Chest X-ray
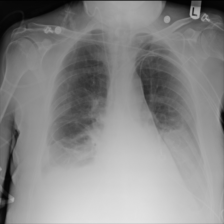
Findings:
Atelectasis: positive
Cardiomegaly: negative
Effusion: negative
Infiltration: negative
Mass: negative
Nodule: negative
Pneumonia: negative
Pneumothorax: negative
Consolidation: negative
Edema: negative
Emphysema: negative
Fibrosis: negative
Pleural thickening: negative
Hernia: negative